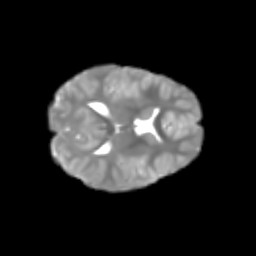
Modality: T2w
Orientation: axial
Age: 7
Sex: female
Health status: healthy